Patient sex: M
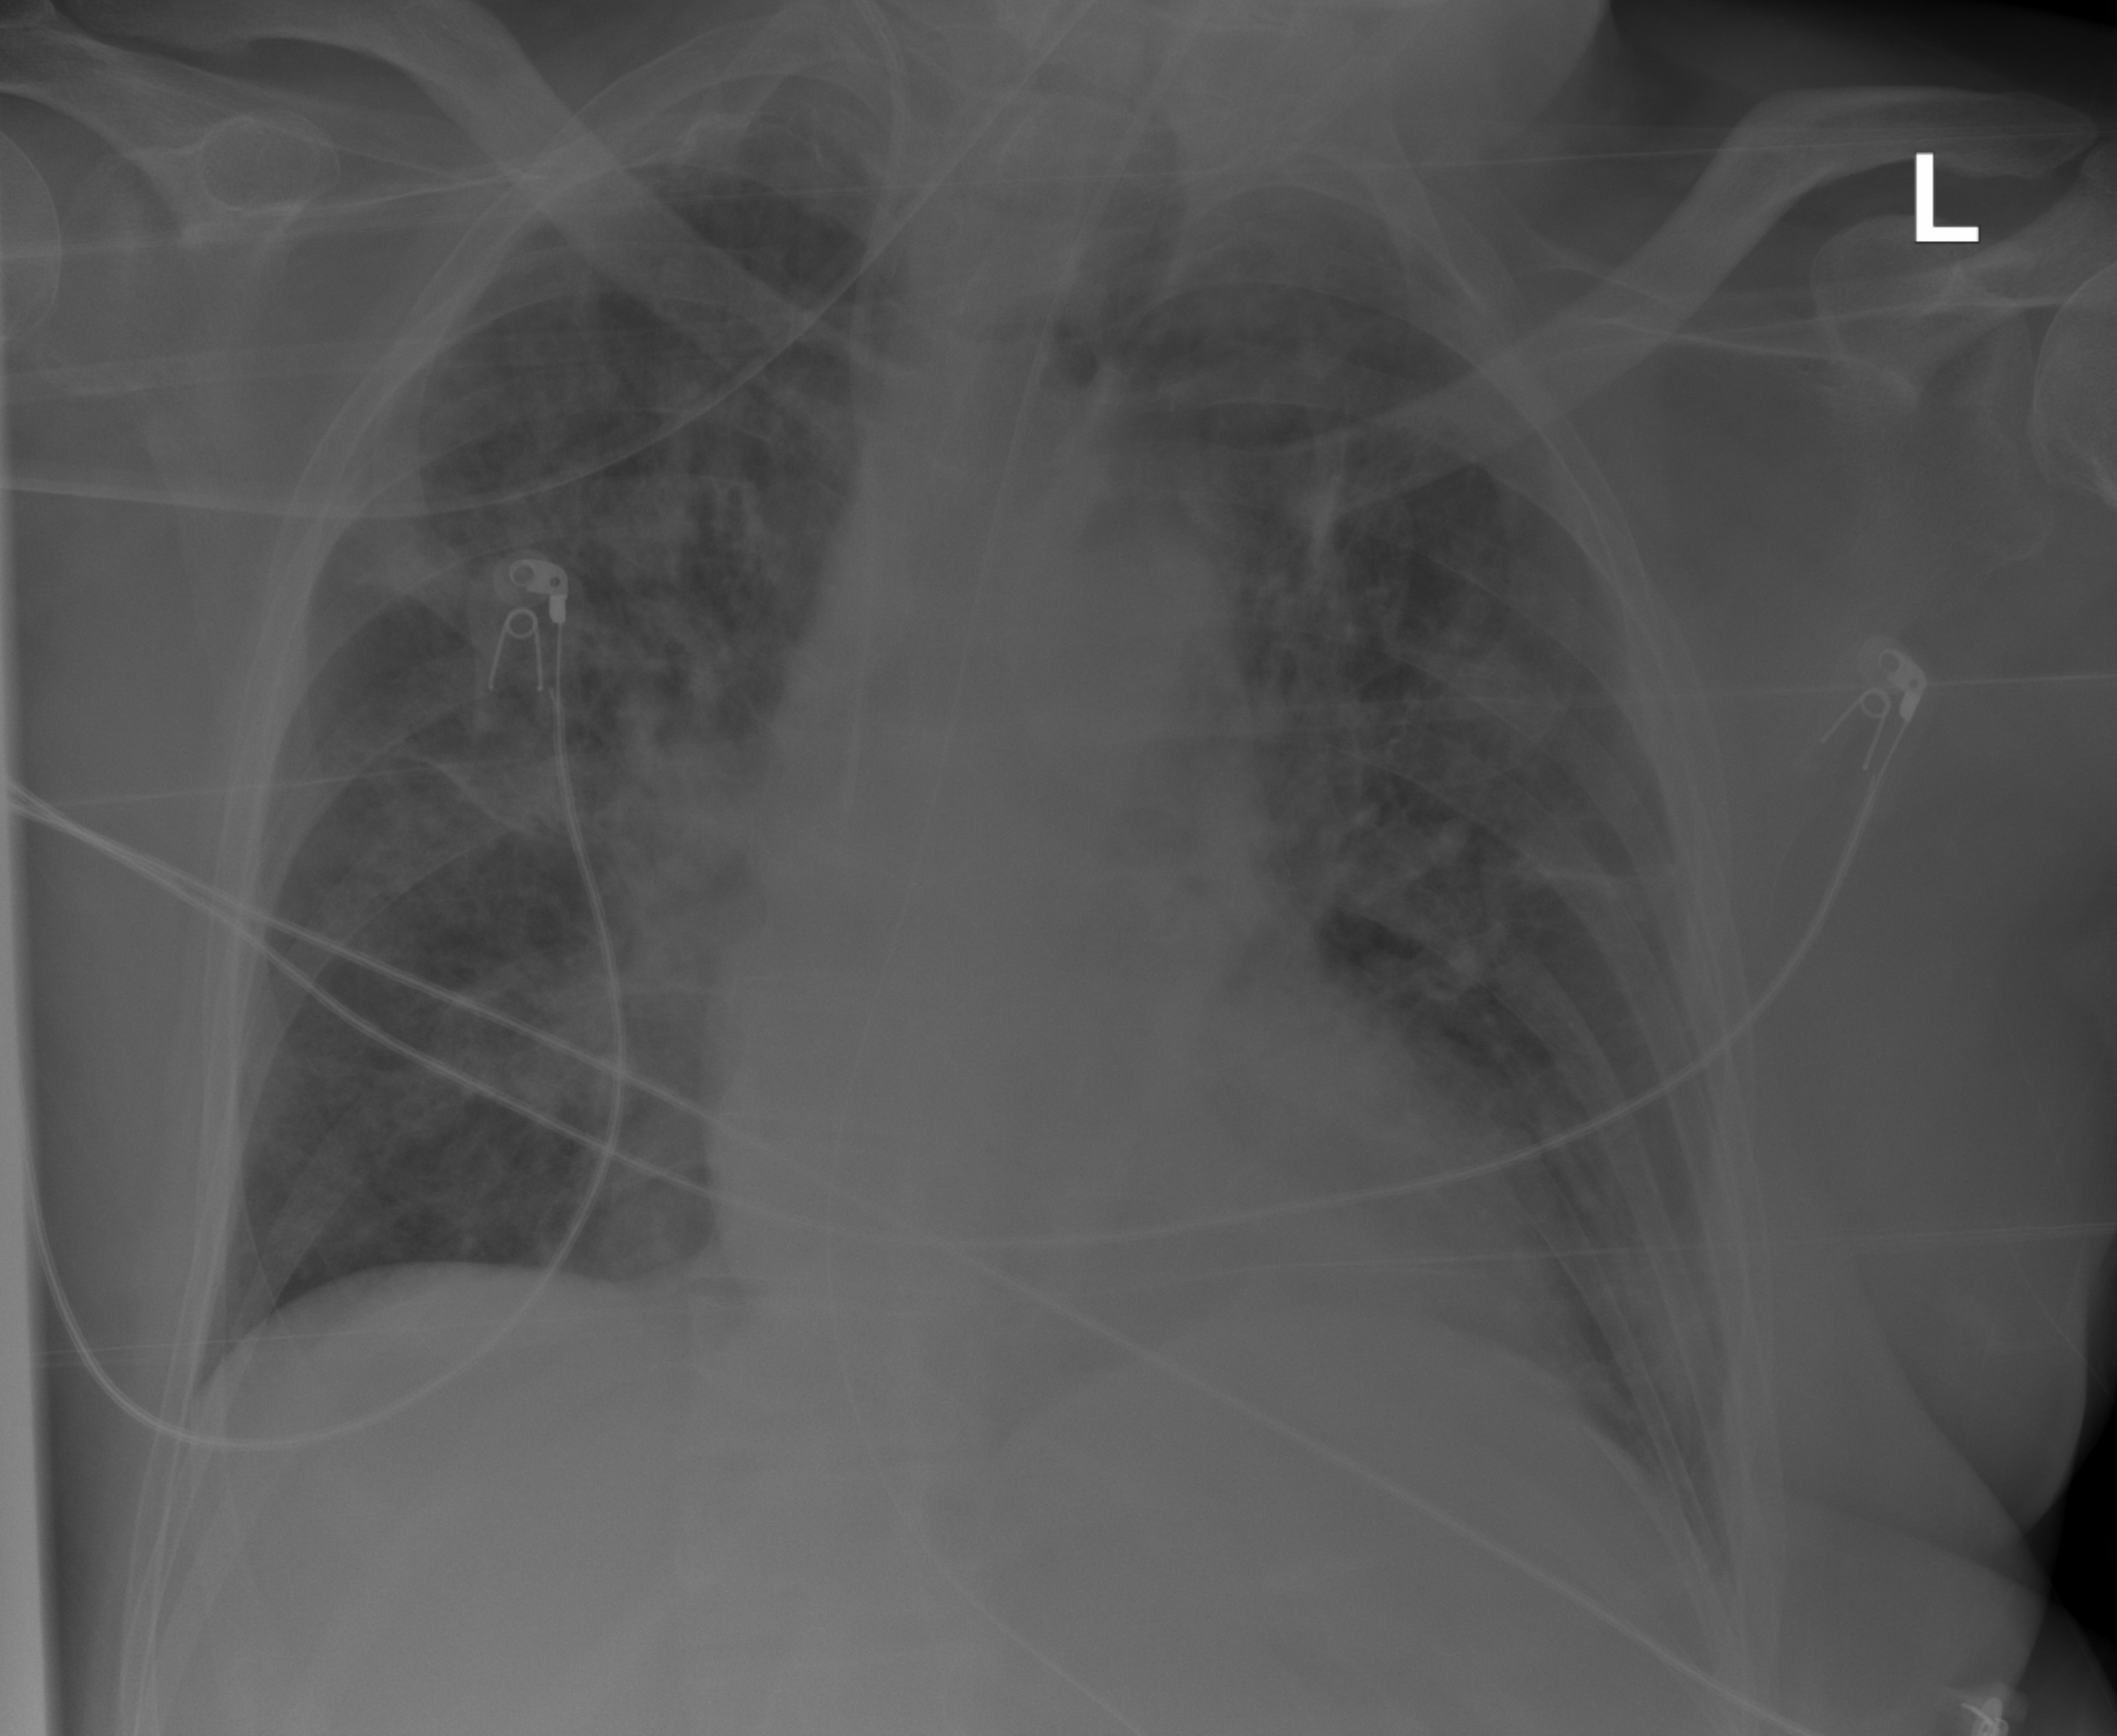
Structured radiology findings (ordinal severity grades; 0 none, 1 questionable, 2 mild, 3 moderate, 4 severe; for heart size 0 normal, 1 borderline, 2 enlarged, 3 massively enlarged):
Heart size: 1
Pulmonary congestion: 1
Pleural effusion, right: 0
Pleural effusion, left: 1
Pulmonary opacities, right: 3
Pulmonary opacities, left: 3
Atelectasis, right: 2
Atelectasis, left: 2